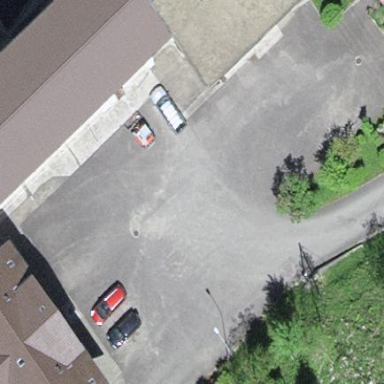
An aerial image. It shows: Parking area with surface.